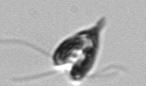
Label: Pyramimonas_longicauda